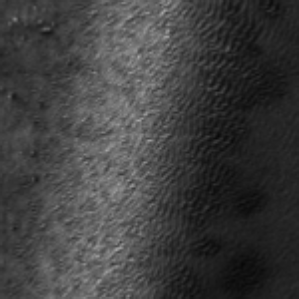
Label: frost